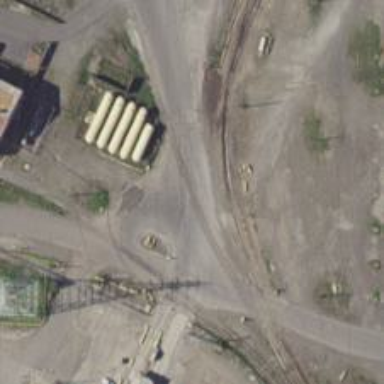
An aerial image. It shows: Railway level crossing.